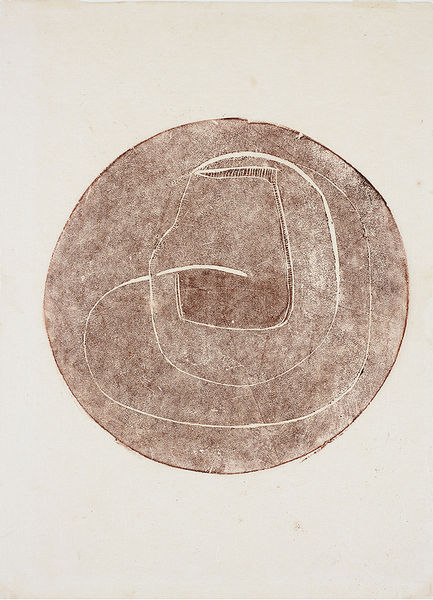
Titel: Opus Eleven, Opus Eleven
Künstler: Naum Gabo
Standort: Amherst (Massachusetts, USA)
Institution: Mead Art Museum, Amherst College
Schlagwörter: white, print, brown, background, texture, abstract, ink, seal, circle, lines, paint, stamp, japan, round, postmodern, geometry, curves, maroon, negative, ?, scratch, cricle